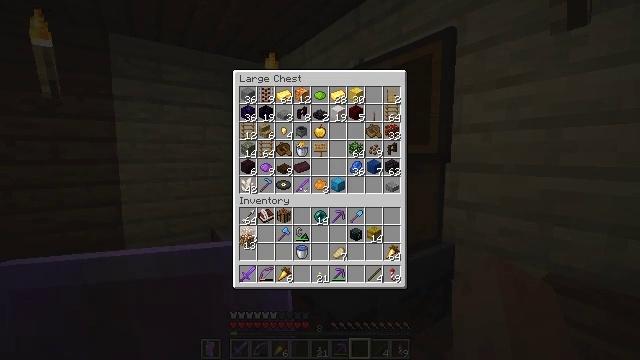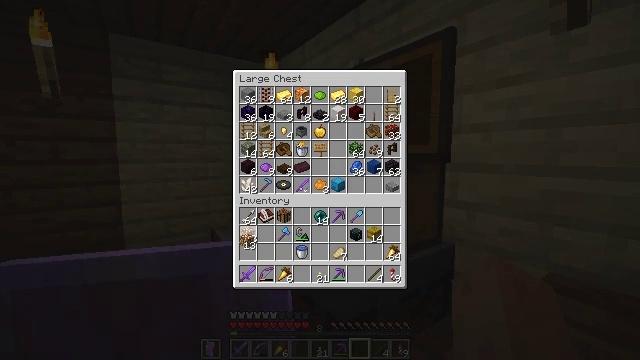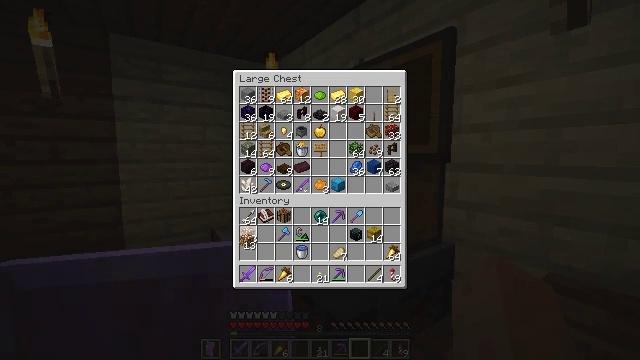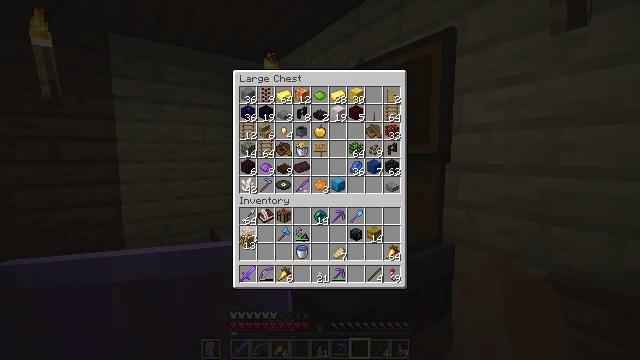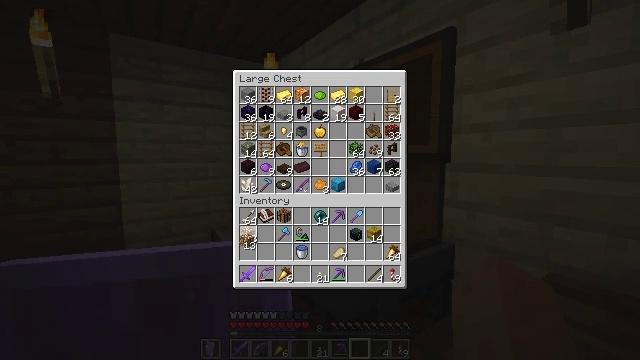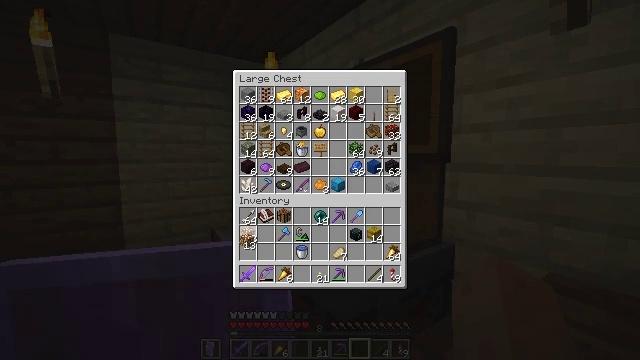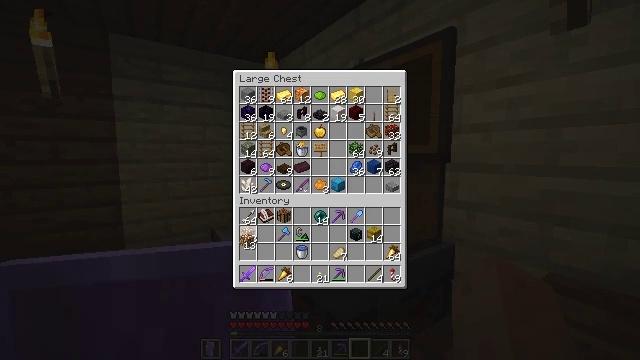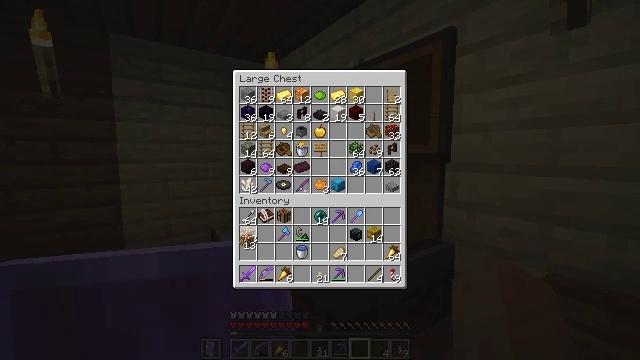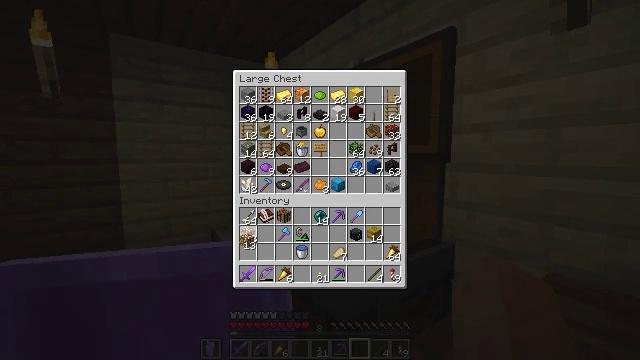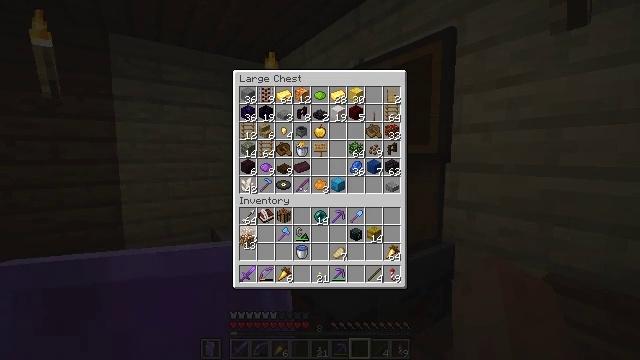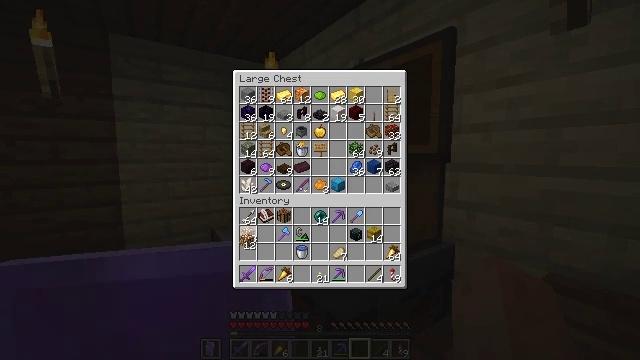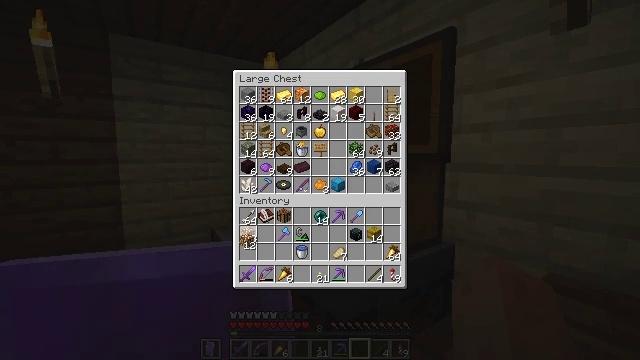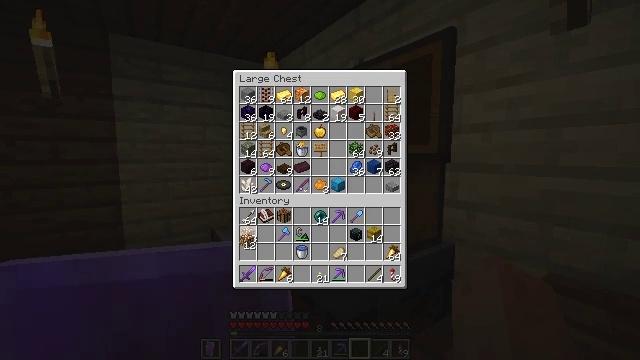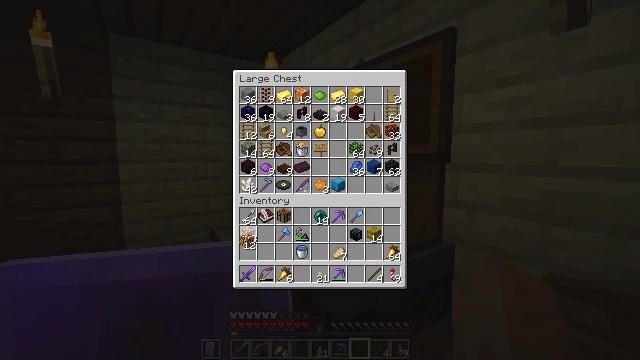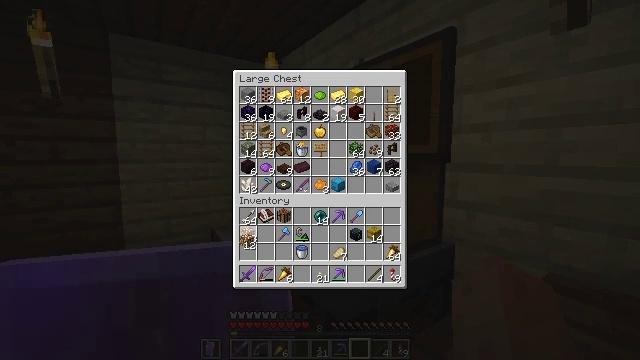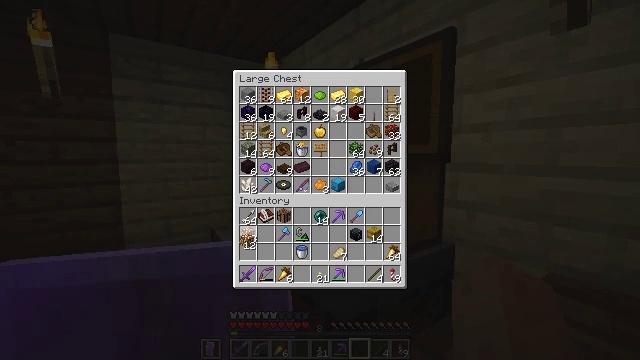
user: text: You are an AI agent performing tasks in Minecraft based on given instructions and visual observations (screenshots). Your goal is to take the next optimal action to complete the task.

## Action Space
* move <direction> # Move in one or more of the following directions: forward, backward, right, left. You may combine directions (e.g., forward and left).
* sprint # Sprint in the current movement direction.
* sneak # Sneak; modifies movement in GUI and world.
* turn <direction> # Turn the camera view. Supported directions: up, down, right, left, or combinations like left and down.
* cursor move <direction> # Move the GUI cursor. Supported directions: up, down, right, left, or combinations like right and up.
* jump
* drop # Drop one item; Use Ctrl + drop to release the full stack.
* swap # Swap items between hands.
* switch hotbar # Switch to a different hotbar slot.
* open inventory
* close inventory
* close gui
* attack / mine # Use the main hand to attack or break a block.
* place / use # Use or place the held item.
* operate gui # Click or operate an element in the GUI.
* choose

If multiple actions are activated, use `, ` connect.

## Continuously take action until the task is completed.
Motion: motion action
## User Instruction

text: Assemble materials on the crafting table to make a respawn anchor.
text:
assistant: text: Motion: no_op
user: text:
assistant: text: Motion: no_op
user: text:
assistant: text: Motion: no_op
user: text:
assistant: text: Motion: no_op
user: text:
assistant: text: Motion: no_op
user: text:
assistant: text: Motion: no_op
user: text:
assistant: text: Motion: choose
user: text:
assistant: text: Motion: choose
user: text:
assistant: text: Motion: choose
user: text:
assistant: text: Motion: no_op
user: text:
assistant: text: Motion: no_op
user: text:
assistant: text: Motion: no_op
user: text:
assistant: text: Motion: no_op
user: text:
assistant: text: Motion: no_op
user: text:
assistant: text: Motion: no_op
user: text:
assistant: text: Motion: no_op
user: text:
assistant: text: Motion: no_op
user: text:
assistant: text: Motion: no_op
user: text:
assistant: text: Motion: no_op
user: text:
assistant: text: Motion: no_op
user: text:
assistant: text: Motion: no_op
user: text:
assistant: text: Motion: no_op
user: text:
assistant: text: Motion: no_op
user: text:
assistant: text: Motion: no_op
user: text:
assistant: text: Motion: no_op
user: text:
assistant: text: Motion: no_op
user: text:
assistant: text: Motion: no_op
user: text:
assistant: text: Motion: no_op
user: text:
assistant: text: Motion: no_op
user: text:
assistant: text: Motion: choose